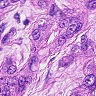
Metastatic tissue present: yes